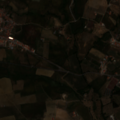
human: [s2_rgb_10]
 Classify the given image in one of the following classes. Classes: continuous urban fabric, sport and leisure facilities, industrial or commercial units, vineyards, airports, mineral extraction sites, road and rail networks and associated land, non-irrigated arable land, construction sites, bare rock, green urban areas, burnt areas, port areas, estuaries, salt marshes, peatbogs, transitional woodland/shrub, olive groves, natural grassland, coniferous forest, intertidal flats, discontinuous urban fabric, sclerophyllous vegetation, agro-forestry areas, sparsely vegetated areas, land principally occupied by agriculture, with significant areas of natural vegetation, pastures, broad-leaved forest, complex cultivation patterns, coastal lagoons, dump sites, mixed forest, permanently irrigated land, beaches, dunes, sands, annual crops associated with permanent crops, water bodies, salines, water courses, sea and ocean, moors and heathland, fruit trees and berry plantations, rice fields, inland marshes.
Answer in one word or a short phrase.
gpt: continuous urban fabric